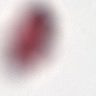
Metastatic tissue present: no